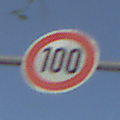
Verkehrszeichen: Geschwindigkeit100
Umgebung: Outdoor, Suburban
Tageszeit: SunriseSunset
Wetter: PartlyCloudy
Licht: Natural
Jahreszeit: NotSpecified
Kontrast: HighContrast